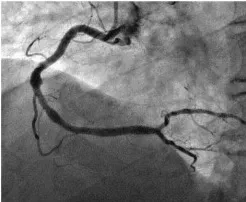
Coronary angiography and CT scan before and after MGuard stent implantaion. (D) Coronary angiography at one month follow-up showing the exclusion of the aneurysm.
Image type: radiology (ultrasound)